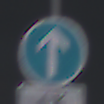
Verkehrszeichen: VorgeschriebeneFahrtrichtungGeradeaus
Zusatzzeichen unten: EinspurigeFahrzeugeFrei4
Umgebung: Outdoor, Suburban
Tageszeit: MorningAfternoon
Wetter: Overcast
Licht: Natural
Jahreszeit: NotSpecified
Kontrast: LowContrast